Field crop: tomato
Growth stage: 1
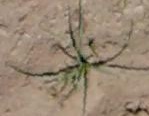
Species: cyperus